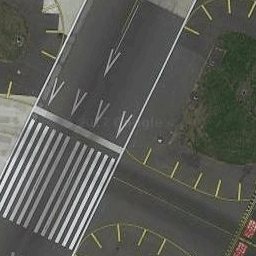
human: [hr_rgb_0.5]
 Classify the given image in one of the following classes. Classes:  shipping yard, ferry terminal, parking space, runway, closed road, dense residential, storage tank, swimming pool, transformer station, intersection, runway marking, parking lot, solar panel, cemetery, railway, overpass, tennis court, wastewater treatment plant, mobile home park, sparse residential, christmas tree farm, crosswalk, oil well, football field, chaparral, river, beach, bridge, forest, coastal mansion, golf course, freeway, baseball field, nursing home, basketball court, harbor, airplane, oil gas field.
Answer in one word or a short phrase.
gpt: runway